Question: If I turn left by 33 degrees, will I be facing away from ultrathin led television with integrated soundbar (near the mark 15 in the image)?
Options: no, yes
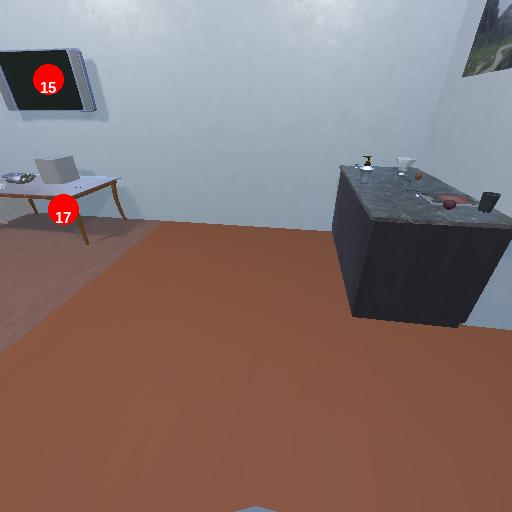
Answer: no